Question: ## Main idea
Creating a match the following exercise with the right side dots being draggle and left side dots are the targets.

Red dots are draggable and are to be dropped on the blue dots.
## Target
Each dot has an associated value with them, furthermore, once a red dot is dropped on a blue dot no other red dot can be placed on the same blue dot.
## Approach
Storing coordinates of each blue dot in an array, and once a red dot is placed closeby a blue dot, the information related to that dot is removed from the array (hence making it invisible).
## Problem
How can I detect a drop event for each red dot, most solutions available online suggest having a '.on' even on the 'shape'. However, how should I uniquely identify which one?
## Resource
JSFiddle: <URL>
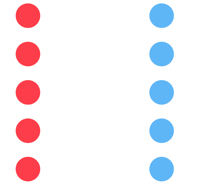
Answer: - Assign 'name:'blue'' when defining every blue circle (kinetic 'name' is like a CSS 'class'): 'name:'blue''- Listen for drag-drops on all red circles: 'anyRedCircle.on('dragend',function(){});'- Fetch all the blue circles:'stage.find(".blue")'- Test if this red circle was dropped on one of those blue circles:'''
// fetch all circles with name=='blue' and feed them into a function
stage.find(".blue").each(function(b){
// b is a blue circle
var dx=this.x()-b.x();
var dy=this.y()-b.y();
if(dx*dx+dy*dy<radius*radius){
// this red circle was dropped on this blue circle
}
});
'''
});
<URL>
'''
<!DOCTYPE html>
<html>
<head>
<meta charset="utf-8">
<title>Prototype</title>
<script type="text/javascript" src="http://code.jquery.com/jquery.min.js"></script>
<script src="http://d3lp1msu2r81bx.cloudfront.net/kjs/js/lib/kinetic-v5.0.1.min.js"></script>
<style>
body{padding:20px;}
#container{
border:solid 1px #ccc;
margin-top: 10px;
width:350px;
height:350px;
}
</style>
<script>
$(function(){
var stage = new Kinetic.Stage({
container: 'container',
width: 350,
height: 350
});
var layer = new Kinetic.Layer();
stage.add(layer);
var radius=10;
var $last=$("#lastHit");
for(var i=0;i<5;i++){
makeCirclePair(30,i*30+40,150,i*30+40,(i+1)*10);
}
function makeCirclePair(redX,redY,blueX,blueY,value){
var blue=makeCircle(blueX,blueY,'blue',false,value);
var red=makeCircle(redX,redY,'red',true,0);
red.on('dragend',function(){
var red=this;
var rx=this.x();
var ry=this.y();
stage.find(".blue").each(function(b){
var dx=rx-b.x();
var dy=ry-b.y();
if(dx*dx+dy*dy<radius*radius){
b.name('gold');
b.fill('gold');
red.hide();
$last.text("Last covered circle had value="+b.value);
}
});
layer.draw();
});
red.target=blue;
var text=new Kinetic.Text({
x:blueX+20,
y:blueY-5,
text:value,
fill:'black',
});
layer.add(text);
layer.draw();
}
function makeCircle(x,y,color,isDraggable,value){
var circle = new Kinetic.Circle({
name:color,
x:x,
y:y,
radius:radius,
fill:color,
stroke: 'black',
strokeWidth:2,
draggable:isDraggable
});
circle.value=value;
layer.add(circle);
return(circle);
}
}); // end $(function(){});
</script>
</head>
<body>
<h4 id=lastHit>Drag red to blue.</h4>
<div id="container"></div>
</body>
</html>
'''